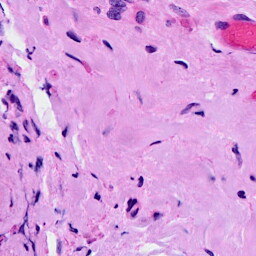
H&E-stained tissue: Breast